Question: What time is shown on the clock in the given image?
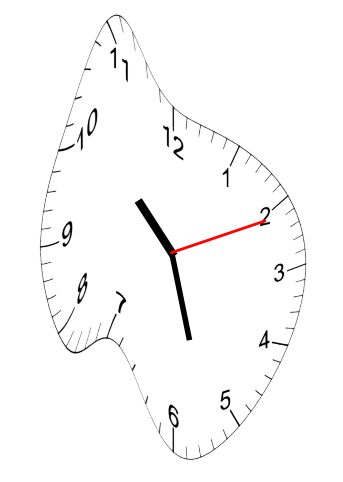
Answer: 10:27:11